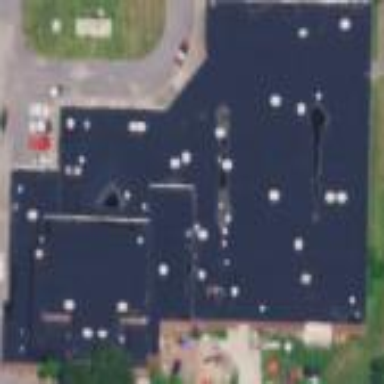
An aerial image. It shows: School building or complex.